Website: walmart
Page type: review-order
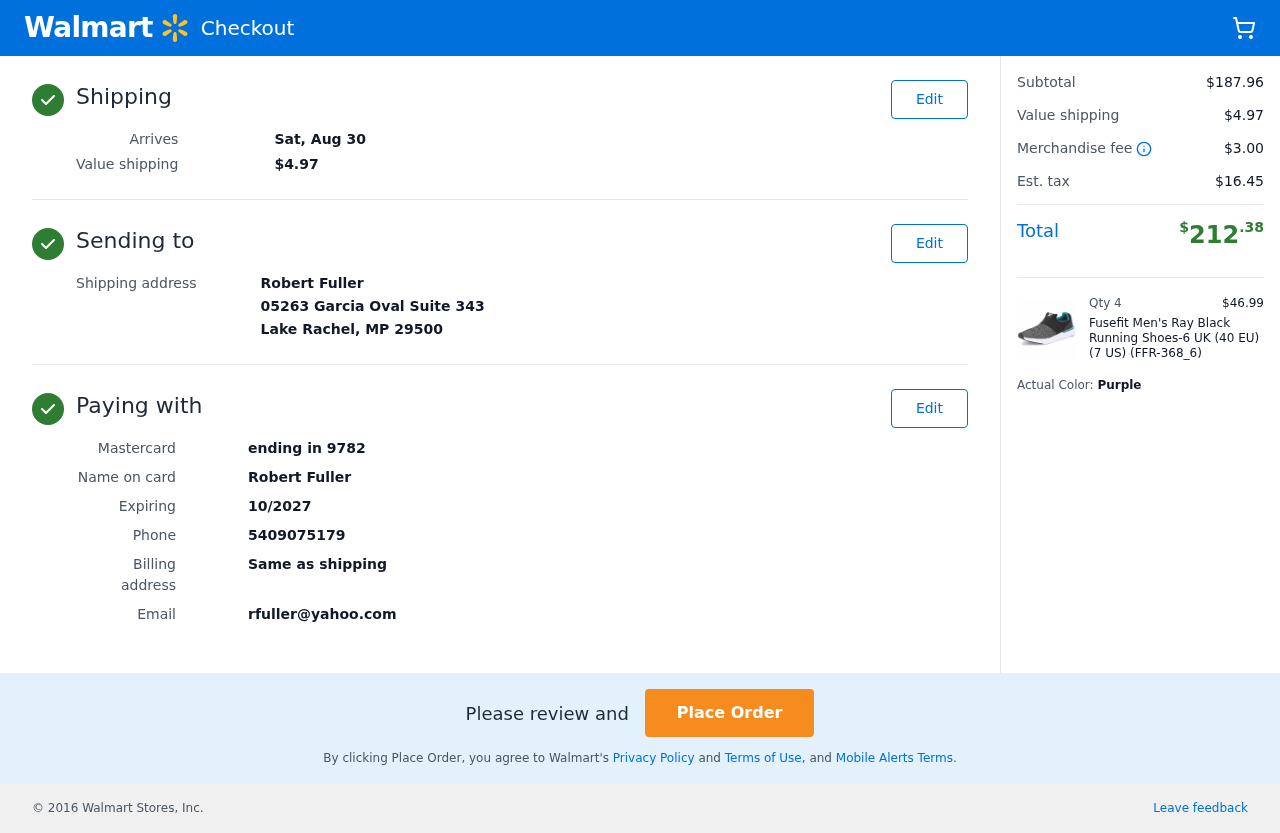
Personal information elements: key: PII_CARD_LAST4
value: ending in 9782
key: PII_CARD_TYPE
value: Mastercard
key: PII_CITY_STATE_ZIP
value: Lake Rachel, MP 29500
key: PII_EMAIL
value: rfuller@yahoo.com
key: PII_FULLNAME
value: Robert Fuller
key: PII_PHONE
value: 5409075179
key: PII_STREET
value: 05263 Garcia Oval Suite 343
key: PII_FULLNAME2
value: Robert Fuller
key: PII_CARD_EXPIRY
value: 10/2027
Product elements: key: PRODUCT1_NAME
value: Fusefit Men's Ray Black Running Shoes-6 UK (40 EU) (7 US) (FFR-368_6)
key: PRODUCT1_PRICE
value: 46.99
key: PRODUCT1_QUANTITY
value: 4
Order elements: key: ORDER_DELIVERY_DATE
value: Sat, Aug 30
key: ORDER_SHIPPING_COST
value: $4.97
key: ORDER_SUBTOTAL
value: $187.96
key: ORDER_MERCHANDISE_FEE
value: $3.00
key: ORDER_TAX
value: $16.45
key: ORDER_TOTAL
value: $212.38